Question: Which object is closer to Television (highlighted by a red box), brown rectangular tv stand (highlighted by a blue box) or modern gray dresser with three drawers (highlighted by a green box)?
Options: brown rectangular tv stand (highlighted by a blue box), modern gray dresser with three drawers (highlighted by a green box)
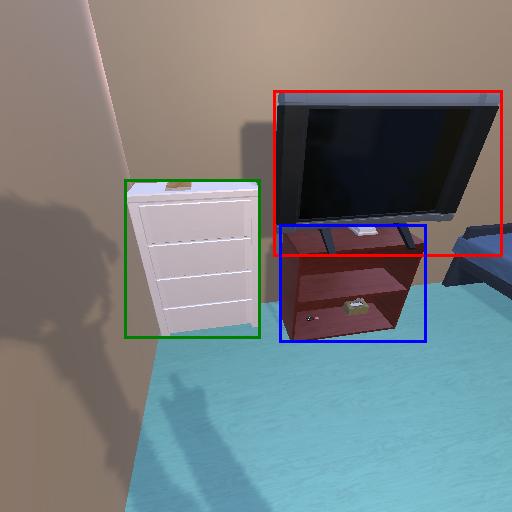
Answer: brown rectangular tv stand (highlighted by a blue box)